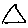
Label: triangle